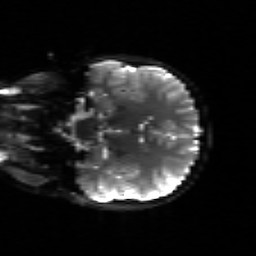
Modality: sbref
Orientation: coronal
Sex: male
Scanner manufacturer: siemens
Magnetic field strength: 3 T
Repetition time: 5 s
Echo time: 0.071 s